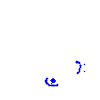
Particle: kaon